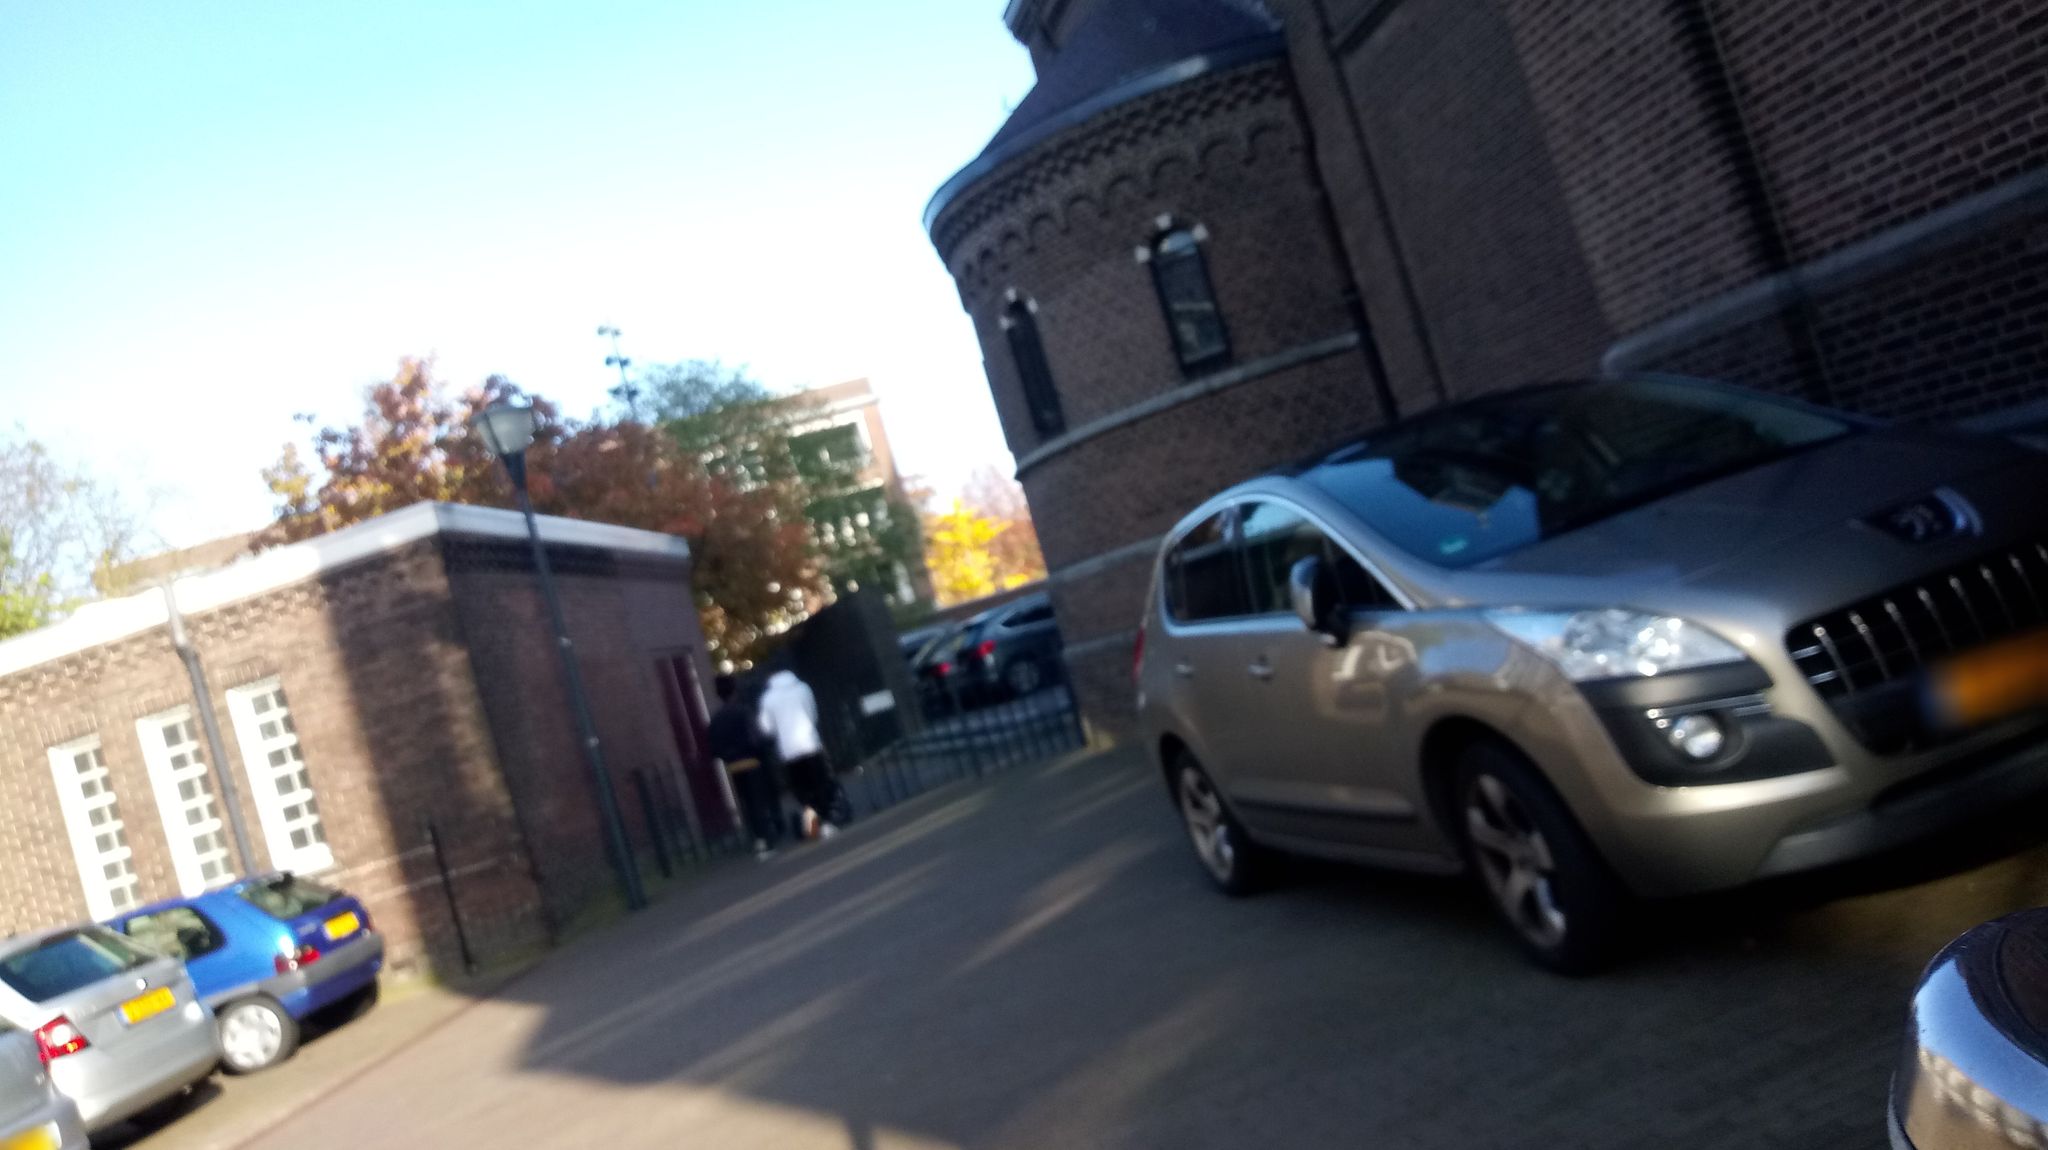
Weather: clear
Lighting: day
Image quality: good
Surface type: walking surface
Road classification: steps, path, service
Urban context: urban centre
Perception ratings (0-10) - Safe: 1.51, Lively: 7.5, Beautiful: 6.39, Boring: 1.54, Depressing: 2.06, Wealthy: 7.88